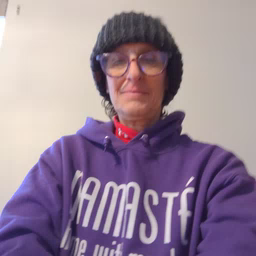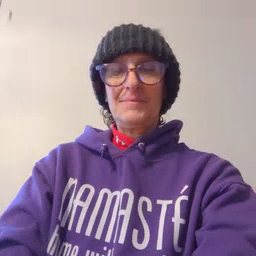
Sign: table